一年级 · 算术
下列算式中, 结果小于 8 的有 ( ) 个。

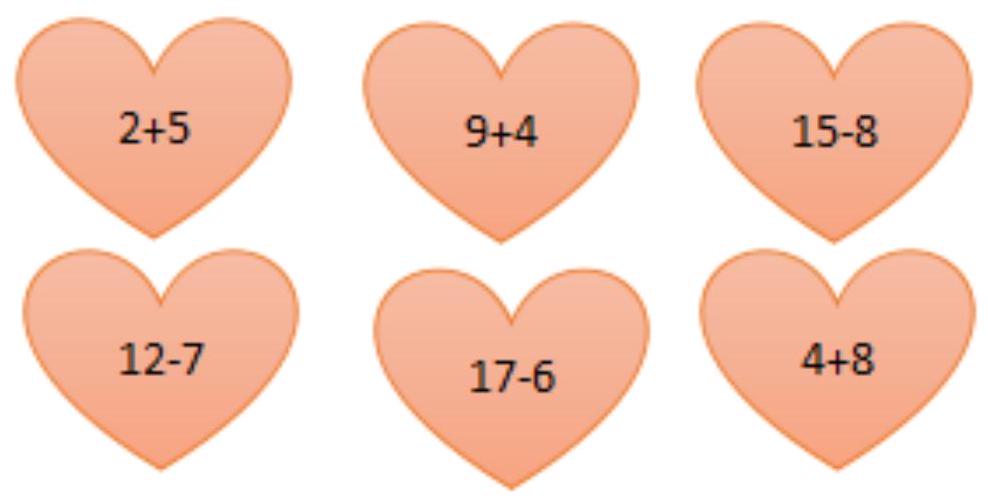
A、 2
B、 3
C、 4

答案: B
解析: 解B; $2+5=7,15-8=7,12-7=5$ 这三个符合。